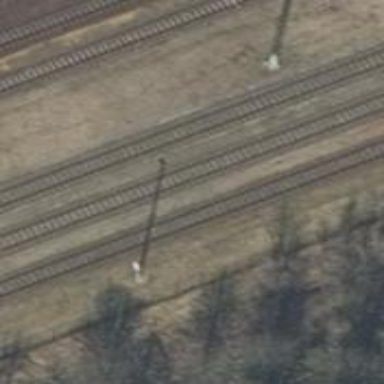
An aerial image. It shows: Railway yard.